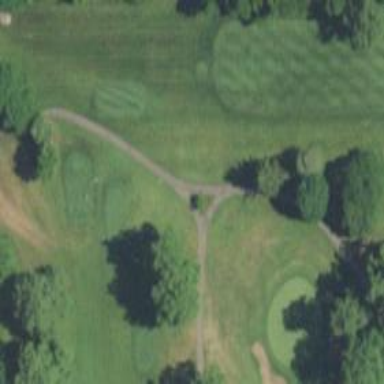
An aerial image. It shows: Path designated for golf carts.